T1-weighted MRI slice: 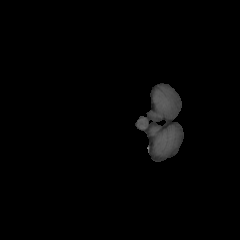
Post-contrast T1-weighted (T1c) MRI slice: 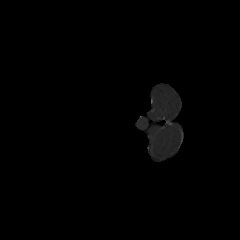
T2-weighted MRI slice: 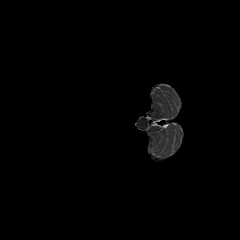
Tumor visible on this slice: no